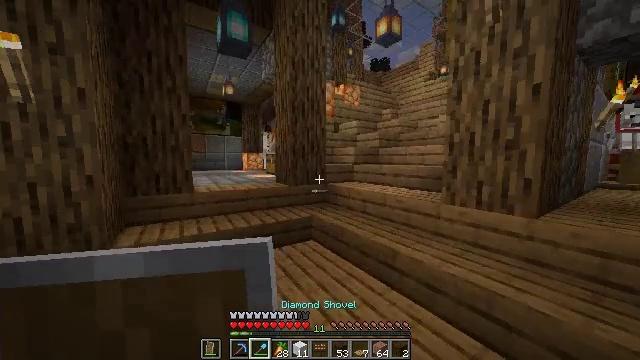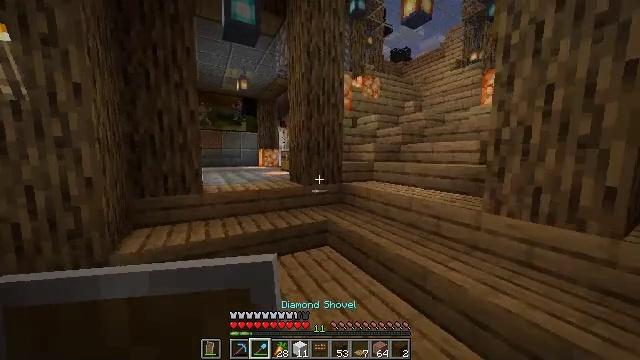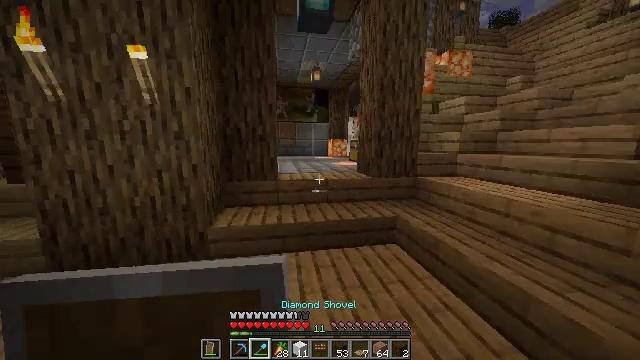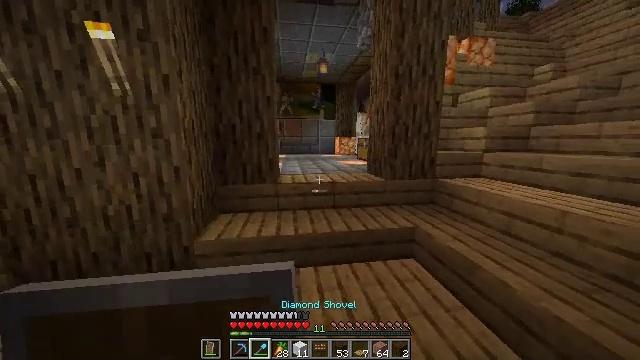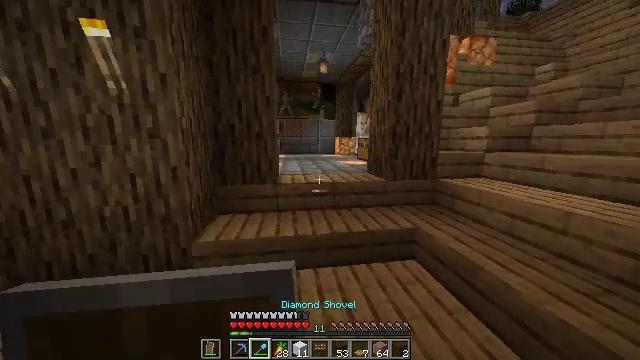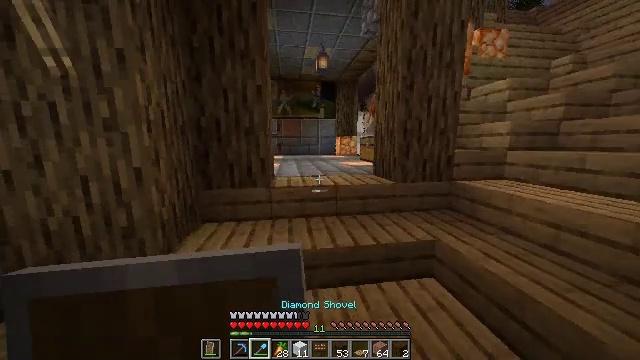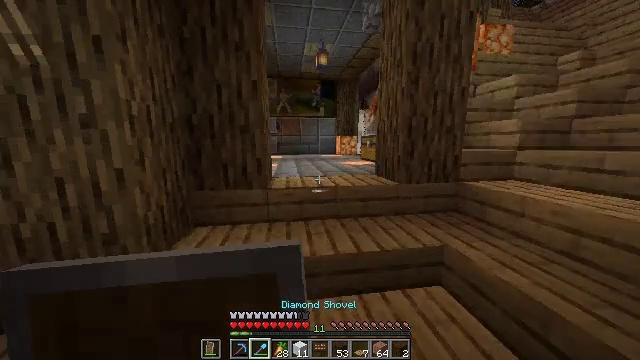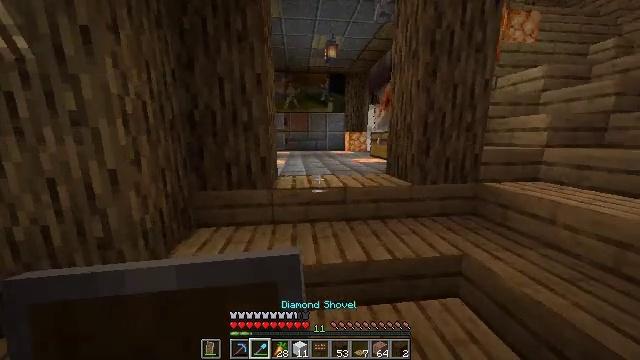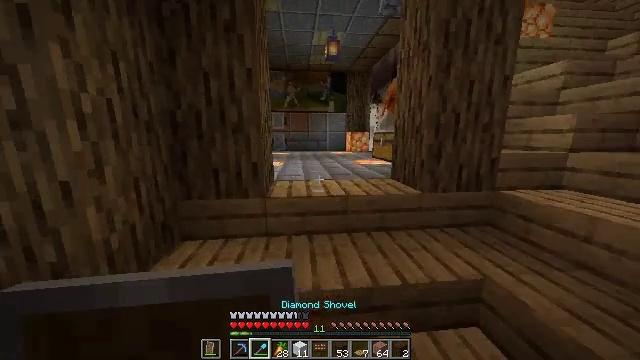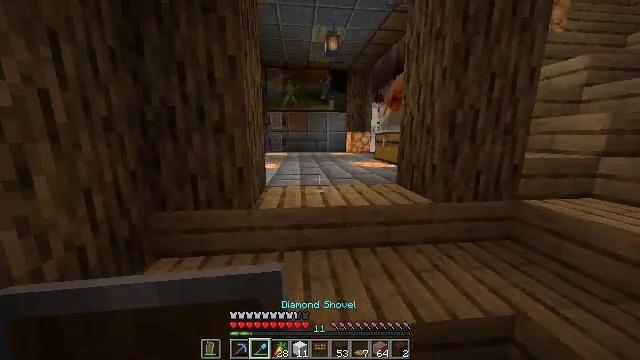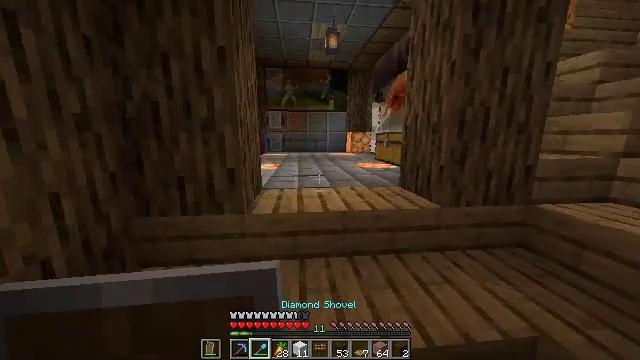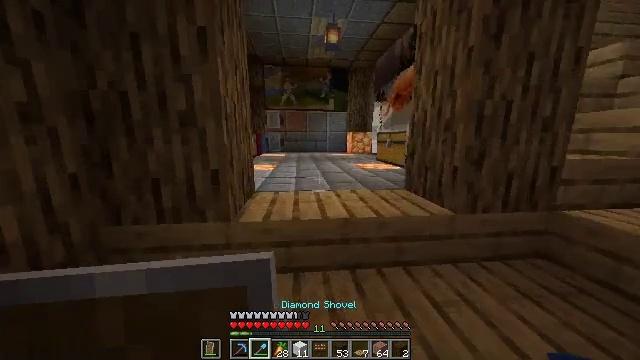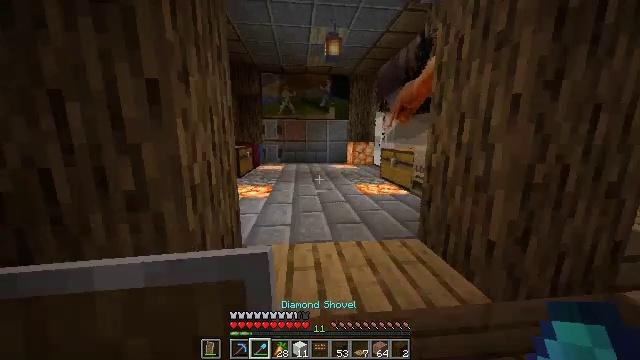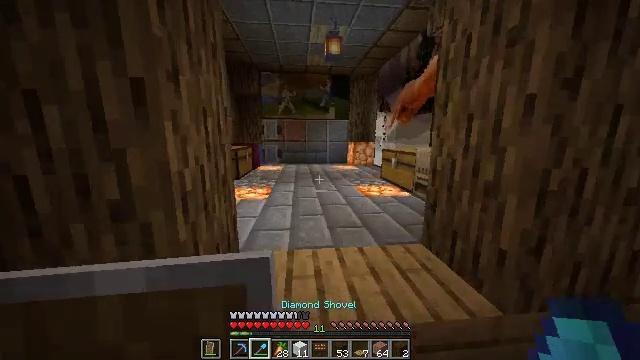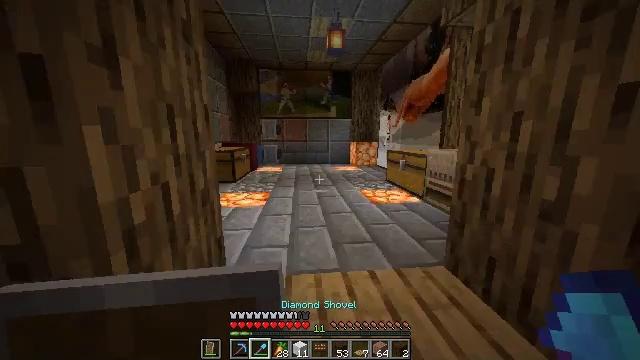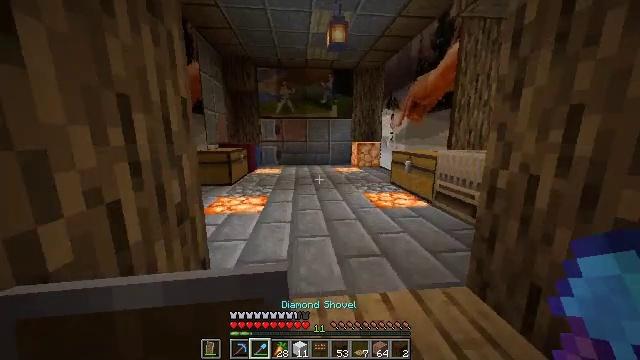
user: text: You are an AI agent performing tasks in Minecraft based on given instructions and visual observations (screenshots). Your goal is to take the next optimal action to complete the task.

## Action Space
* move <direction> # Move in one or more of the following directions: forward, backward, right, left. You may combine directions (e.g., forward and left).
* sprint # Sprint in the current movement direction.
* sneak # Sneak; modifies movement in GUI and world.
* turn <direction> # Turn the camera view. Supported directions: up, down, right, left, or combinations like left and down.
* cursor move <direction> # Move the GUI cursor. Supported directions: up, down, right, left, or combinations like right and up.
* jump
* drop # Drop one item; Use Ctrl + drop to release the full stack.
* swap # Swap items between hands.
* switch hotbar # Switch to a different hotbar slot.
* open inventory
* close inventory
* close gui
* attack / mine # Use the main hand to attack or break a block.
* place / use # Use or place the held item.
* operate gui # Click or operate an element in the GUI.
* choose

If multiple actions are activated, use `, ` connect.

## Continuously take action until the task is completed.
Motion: motion action
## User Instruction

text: Attack the polished andesite to gather it.
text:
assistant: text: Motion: move forward, turn left and down
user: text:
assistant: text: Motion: move forward, turn left and down
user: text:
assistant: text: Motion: move forward, turn left
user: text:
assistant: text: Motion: move forward
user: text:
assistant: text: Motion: move forward
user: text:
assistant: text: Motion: move forward
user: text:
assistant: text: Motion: move forward, turn left and down
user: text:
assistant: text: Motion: move forward
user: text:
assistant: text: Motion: move forward
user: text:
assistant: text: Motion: move forward
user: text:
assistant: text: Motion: move forward
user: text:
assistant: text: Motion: move forward
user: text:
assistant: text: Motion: move forward
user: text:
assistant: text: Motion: move forward
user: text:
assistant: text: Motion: move forward
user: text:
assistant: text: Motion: move forward
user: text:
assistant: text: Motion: move forward
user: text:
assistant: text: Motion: move forward
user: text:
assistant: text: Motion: move forward
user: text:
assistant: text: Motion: move forward
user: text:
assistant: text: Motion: move forward
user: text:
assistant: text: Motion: move forward
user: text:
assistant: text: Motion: move forward
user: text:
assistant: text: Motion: move forward and move right
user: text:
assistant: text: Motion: move forward and move right
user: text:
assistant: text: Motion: move forward and move right
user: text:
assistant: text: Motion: move forward and move right
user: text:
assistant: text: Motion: move forward and move right
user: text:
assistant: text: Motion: move forward, switch to hotbar 1
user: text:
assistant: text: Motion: move forward, switch to hotbar 1